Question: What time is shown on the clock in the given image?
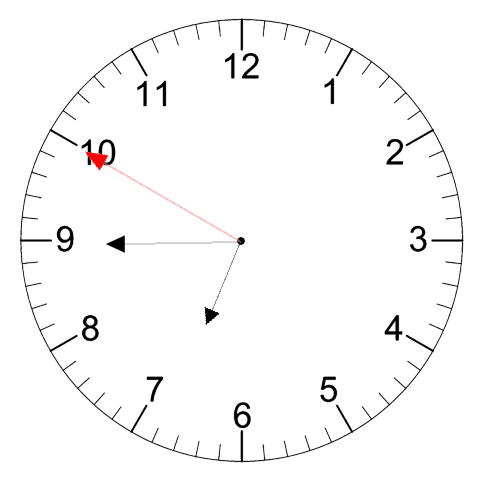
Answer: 06:44:50